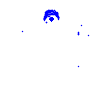
Particle: proton